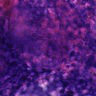
Metastatic tissue present: no